Interaction volume radius: 10 \u00c5
Interaction volume height: 25 \u00c5
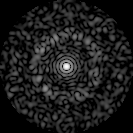
Disorder parameter: 0.8512